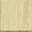
Piece: xx